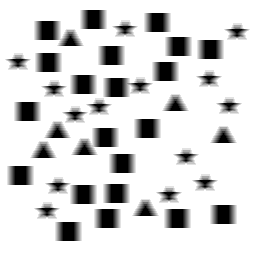
Squares: 21
Triangles: 7
Stars: 14
Total shapes: 42